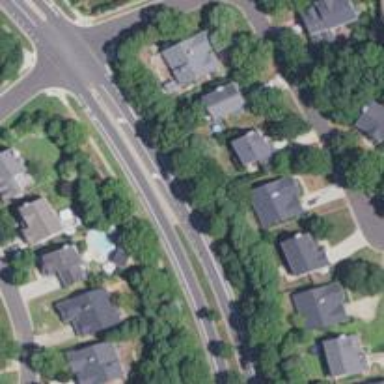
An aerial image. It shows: Secondary road.